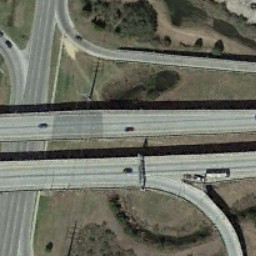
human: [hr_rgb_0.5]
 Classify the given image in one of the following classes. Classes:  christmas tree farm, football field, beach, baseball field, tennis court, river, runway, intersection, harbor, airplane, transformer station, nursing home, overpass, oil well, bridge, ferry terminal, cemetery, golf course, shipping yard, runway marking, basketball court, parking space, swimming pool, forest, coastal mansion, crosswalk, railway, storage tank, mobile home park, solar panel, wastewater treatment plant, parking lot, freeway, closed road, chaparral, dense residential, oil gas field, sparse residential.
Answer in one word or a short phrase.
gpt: overpass